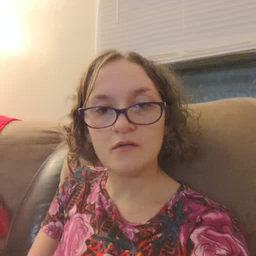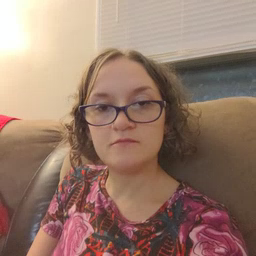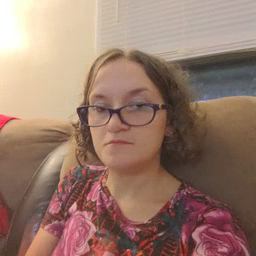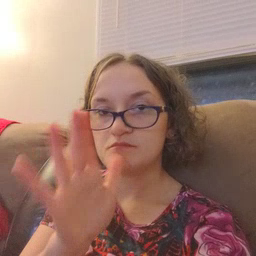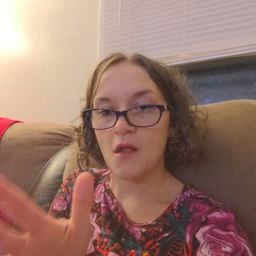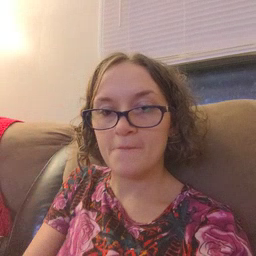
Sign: grandma